Question: I am having difficulties addressing this query I am putting together. I have one table
called KpiSetupOee with Column names as OeeID, FkEquipmentType, Nominal, Low.

I have a select statement that gives me the Nominal value where FkEquipmentType is equal to 'WM'
'''
Select * from KpiSetupOee where FkEquipmentType ='WM'
'''
Then I want to combine another select statement to retrieve the lowest Nominal value other than where FkEquipmentType <> 'WM'
'''
Select top 1 * from KpiSetupOee where FlEquipmentType <>'WM' Order by Nominal asc
'''
When I run this separately I get the right answers for both select statements. When I do a union all in the middle, I get the right answer for the first statement but the wrong answer for the second. The second select is not giving me the lowest Nominal value. Does anyone know what I am doing wrong? Is there an easier query to do that will get me these values? It doesn't matter which select statement goes first. I just need the values (Nominal, Low) where the equipment type is 'WM' and where the lowest Nominal value of the rest when the equipment type does not equal WM. Any suggestions? Thanks for any help
'''
Select * from KpiSetupOee where FkEquipmentType ='WM'
Union all
Select top 1 * from KpiSetupOee where FlEquipmentType <>'WM' Order by Nominal asc
'''
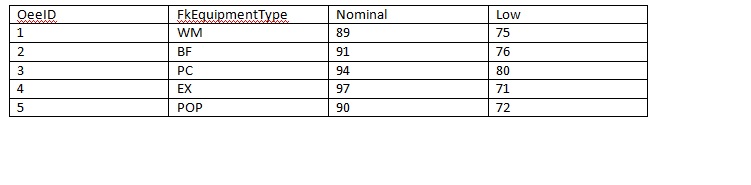
Answer: You can do this with a query as such:
'''
SELECT TOP 2 * FROM (Select 1 as 'RowNum', OeeID, FkEquipmentType, Nominal, Low from #KpiSetupOee where FkEquipmentType ='WM'
Union
Select 2, OeeID, FkEquipmentType, Nominal, Low from #KpiSetupOee where FkEquipmentType <> 'WM') A Order by 'RowNum', Nominal asc
'''
The benefit of this method is that it will always ensure the row having 'FkEquipmentType' as 'WM' is always the first row in the return query.
See this here-> <URL>
Hope this helps!!!